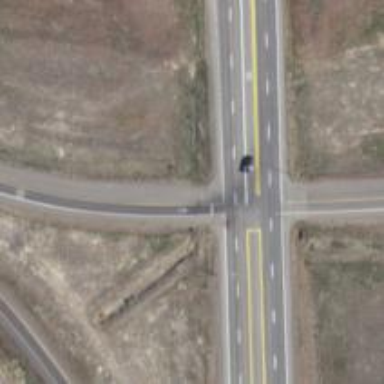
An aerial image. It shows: Trunk link road with asphalt surface.